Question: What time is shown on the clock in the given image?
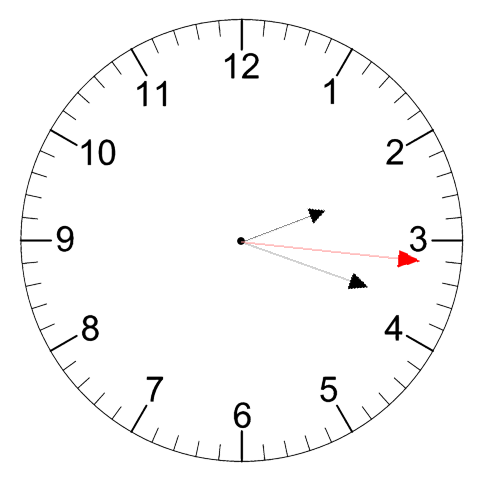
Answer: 02:18:16